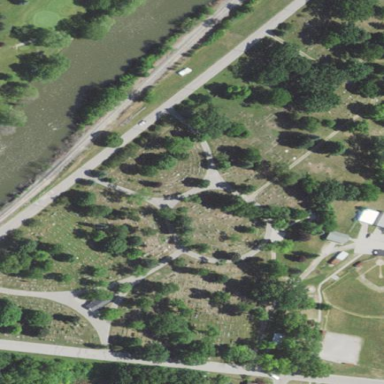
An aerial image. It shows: Cemetery.